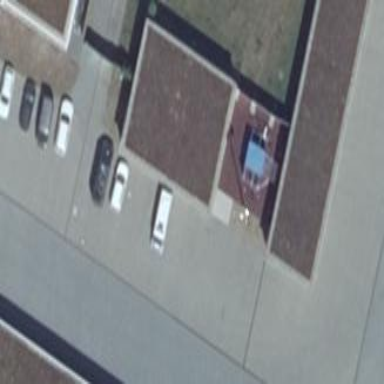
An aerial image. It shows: White garages building with flat grass roof.